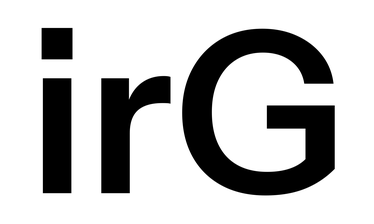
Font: InstrumentSans_SemiBold